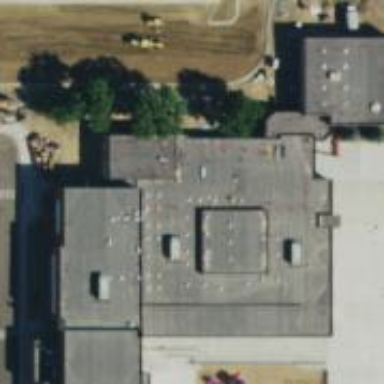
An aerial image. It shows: School.